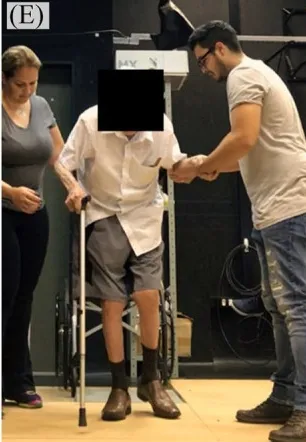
Execution.
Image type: medical_photograph (skin_photograph)